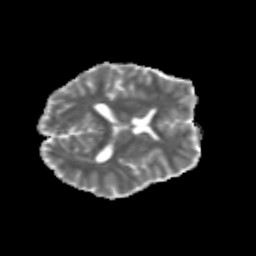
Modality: MD
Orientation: axial
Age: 20
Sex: male
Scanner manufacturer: siemens
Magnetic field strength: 3 T
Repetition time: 3.5 s
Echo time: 0.125 s